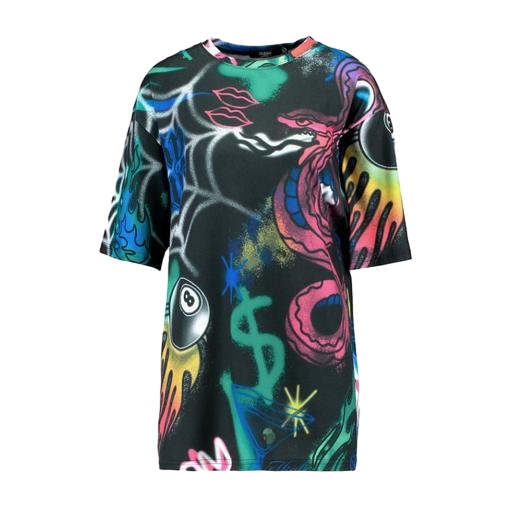
multicolor medusa oversized t-shirt, multicolor oversized t-shirt, multicolor liquid jersey modern snake t-shirt, white background